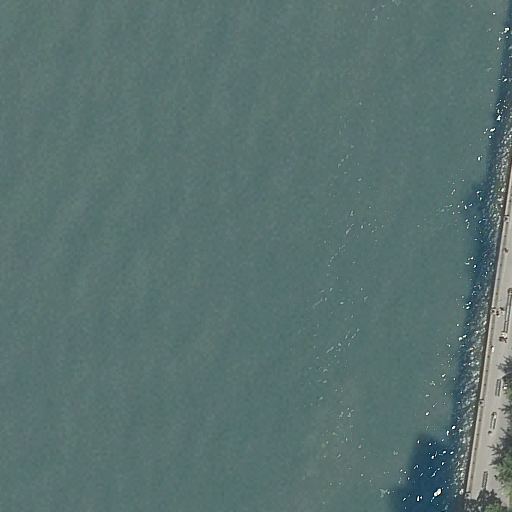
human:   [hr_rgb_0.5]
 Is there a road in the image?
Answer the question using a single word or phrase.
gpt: yes

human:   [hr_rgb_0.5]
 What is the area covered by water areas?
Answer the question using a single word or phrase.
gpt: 10294m2

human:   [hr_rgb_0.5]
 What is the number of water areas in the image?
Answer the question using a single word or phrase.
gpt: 1

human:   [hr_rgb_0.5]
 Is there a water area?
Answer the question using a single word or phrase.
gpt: yes

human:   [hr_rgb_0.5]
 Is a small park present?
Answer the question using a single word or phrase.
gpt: no

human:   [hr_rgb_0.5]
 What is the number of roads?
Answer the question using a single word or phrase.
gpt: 1

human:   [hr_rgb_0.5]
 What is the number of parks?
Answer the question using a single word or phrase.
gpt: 1

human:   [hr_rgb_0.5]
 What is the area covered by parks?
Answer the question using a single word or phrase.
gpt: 7881m2

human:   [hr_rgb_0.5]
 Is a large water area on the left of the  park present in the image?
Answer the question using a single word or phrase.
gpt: yes

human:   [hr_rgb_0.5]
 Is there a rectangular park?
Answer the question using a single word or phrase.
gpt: no

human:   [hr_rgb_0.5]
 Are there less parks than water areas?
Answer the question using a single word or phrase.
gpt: no

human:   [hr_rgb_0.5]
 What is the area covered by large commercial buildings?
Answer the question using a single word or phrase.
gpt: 0m2

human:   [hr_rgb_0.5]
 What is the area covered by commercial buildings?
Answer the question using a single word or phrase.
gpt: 0m2

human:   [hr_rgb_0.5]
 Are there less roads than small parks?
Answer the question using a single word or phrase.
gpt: no

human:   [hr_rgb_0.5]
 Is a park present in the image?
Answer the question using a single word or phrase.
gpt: yes

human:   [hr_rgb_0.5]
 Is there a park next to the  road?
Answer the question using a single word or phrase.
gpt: yes

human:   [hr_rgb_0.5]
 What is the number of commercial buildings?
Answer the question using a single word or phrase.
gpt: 0

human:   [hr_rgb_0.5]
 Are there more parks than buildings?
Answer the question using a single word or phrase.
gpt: yes

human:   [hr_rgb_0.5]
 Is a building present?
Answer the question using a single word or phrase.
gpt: no

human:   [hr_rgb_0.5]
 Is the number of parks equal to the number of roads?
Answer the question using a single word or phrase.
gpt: yes

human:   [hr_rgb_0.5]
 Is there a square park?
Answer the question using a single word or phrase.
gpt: no

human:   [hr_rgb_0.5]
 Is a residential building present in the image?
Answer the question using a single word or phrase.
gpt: no

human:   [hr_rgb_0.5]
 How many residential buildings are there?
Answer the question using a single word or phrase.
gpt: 0

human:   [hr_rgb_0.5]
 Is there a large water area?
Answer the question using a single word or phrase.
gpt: yes

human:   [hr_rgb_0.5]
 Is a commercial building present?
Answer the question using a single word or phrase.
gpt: no

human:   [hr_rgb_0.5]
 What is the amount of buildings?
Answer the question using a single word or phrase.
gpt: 0

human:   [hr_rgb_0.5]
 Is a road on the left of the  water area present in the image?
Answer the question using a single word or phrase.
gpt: no

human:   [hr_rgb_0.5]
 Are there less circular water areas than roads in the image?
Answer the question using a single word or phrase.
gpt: yes

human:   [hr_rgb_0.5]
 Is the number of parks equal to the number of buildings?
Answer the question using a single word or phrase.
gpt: no

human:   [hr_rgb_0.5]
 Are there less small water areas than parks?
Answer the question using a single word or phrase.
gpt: yes

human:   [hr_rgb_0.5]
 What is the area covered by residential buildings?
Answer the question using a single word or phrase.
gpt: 0m2

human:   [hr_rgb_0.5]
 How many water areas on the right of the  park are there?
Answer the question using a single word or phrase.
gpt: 0

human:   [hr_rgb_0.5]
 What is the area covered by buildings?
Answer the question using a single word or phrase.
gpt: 0m2

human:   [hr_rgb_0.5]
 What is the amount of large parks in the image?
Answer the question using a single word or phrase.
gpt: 1

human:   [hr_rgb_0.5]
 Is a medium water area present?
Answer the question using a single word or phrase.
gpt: no

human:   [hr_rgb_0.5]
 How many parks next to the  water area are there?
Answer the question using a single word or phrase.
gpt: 1

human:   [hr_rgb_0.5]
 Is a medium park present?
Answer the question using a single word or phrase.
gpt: no

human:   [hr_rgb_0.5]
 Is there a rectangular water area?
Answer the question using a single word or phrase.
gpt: yes

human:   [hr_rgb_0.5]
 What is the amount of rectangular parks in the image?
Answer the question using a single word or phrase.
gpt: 0

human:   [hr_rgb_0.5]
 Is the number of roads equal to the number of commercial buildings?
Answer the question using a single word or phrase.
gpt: no

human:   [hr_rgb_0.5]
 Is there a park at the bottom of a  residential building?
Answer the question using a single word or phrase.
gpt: no

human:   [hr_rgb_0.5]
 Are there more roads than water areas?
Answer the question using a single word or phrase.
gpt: no

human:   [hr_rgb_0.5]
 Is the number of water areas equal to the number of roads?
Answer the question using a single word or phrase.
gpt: yes

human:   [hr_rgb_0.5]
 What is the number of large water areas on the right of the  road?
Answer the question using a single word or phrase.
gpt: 0

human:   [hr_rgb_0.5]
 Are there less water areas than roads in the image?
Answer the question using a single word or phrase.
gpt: no

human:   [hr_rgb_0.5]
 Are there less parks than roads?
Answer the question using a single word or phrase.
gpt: no

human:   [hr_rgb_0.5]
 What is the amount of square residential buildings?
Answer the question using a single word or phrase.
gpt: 0

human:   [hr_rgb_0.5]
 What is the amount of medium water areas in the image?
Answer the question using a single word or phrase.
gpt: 0

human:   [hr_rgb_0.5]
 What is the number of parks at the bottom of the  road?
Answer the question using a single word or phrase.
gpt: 0

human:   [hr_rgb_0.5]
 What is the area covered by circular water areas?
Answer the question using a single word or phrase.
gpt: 0m2

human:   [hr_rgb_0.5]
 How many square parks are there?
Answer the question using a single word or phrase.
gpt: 0

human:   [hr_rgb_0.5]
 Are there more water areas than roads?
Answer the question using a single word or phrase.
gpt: no

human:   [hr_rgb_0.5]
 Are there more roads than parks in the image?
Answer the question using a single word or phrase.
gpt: no

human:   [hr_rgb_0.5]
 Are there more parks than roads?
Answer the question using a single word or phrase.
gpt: no

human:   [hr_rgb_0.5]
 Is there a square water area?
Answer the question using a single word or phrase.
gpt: no

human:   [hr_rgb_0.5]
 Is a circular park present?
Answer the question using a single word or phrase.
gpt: no

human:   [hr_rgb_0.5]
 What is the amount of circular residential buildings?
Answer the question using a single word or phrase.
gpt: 0

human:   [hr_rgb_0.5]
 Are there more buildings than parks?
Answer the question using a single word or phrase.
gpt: no

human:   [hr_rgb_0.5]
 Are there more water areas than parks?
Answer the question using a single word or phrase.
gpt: no

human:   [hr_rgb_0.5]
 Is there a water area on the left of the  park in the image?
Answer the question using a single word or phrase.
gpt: yes

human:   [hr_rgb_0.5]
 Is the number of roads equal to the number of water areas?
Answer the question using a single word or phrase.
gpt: yes

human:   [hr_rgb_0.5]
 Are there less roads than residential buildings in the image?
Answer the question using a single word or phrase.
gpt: no

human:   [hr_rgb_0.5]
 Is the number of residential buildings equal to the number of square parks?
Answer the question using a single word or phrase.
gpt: yes

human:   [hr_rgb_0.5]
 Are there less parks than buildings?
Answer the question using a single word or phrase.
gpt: no